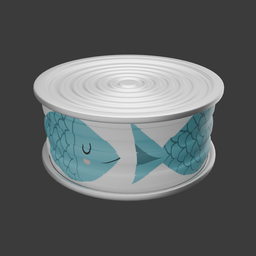
Label: tools